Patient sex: M
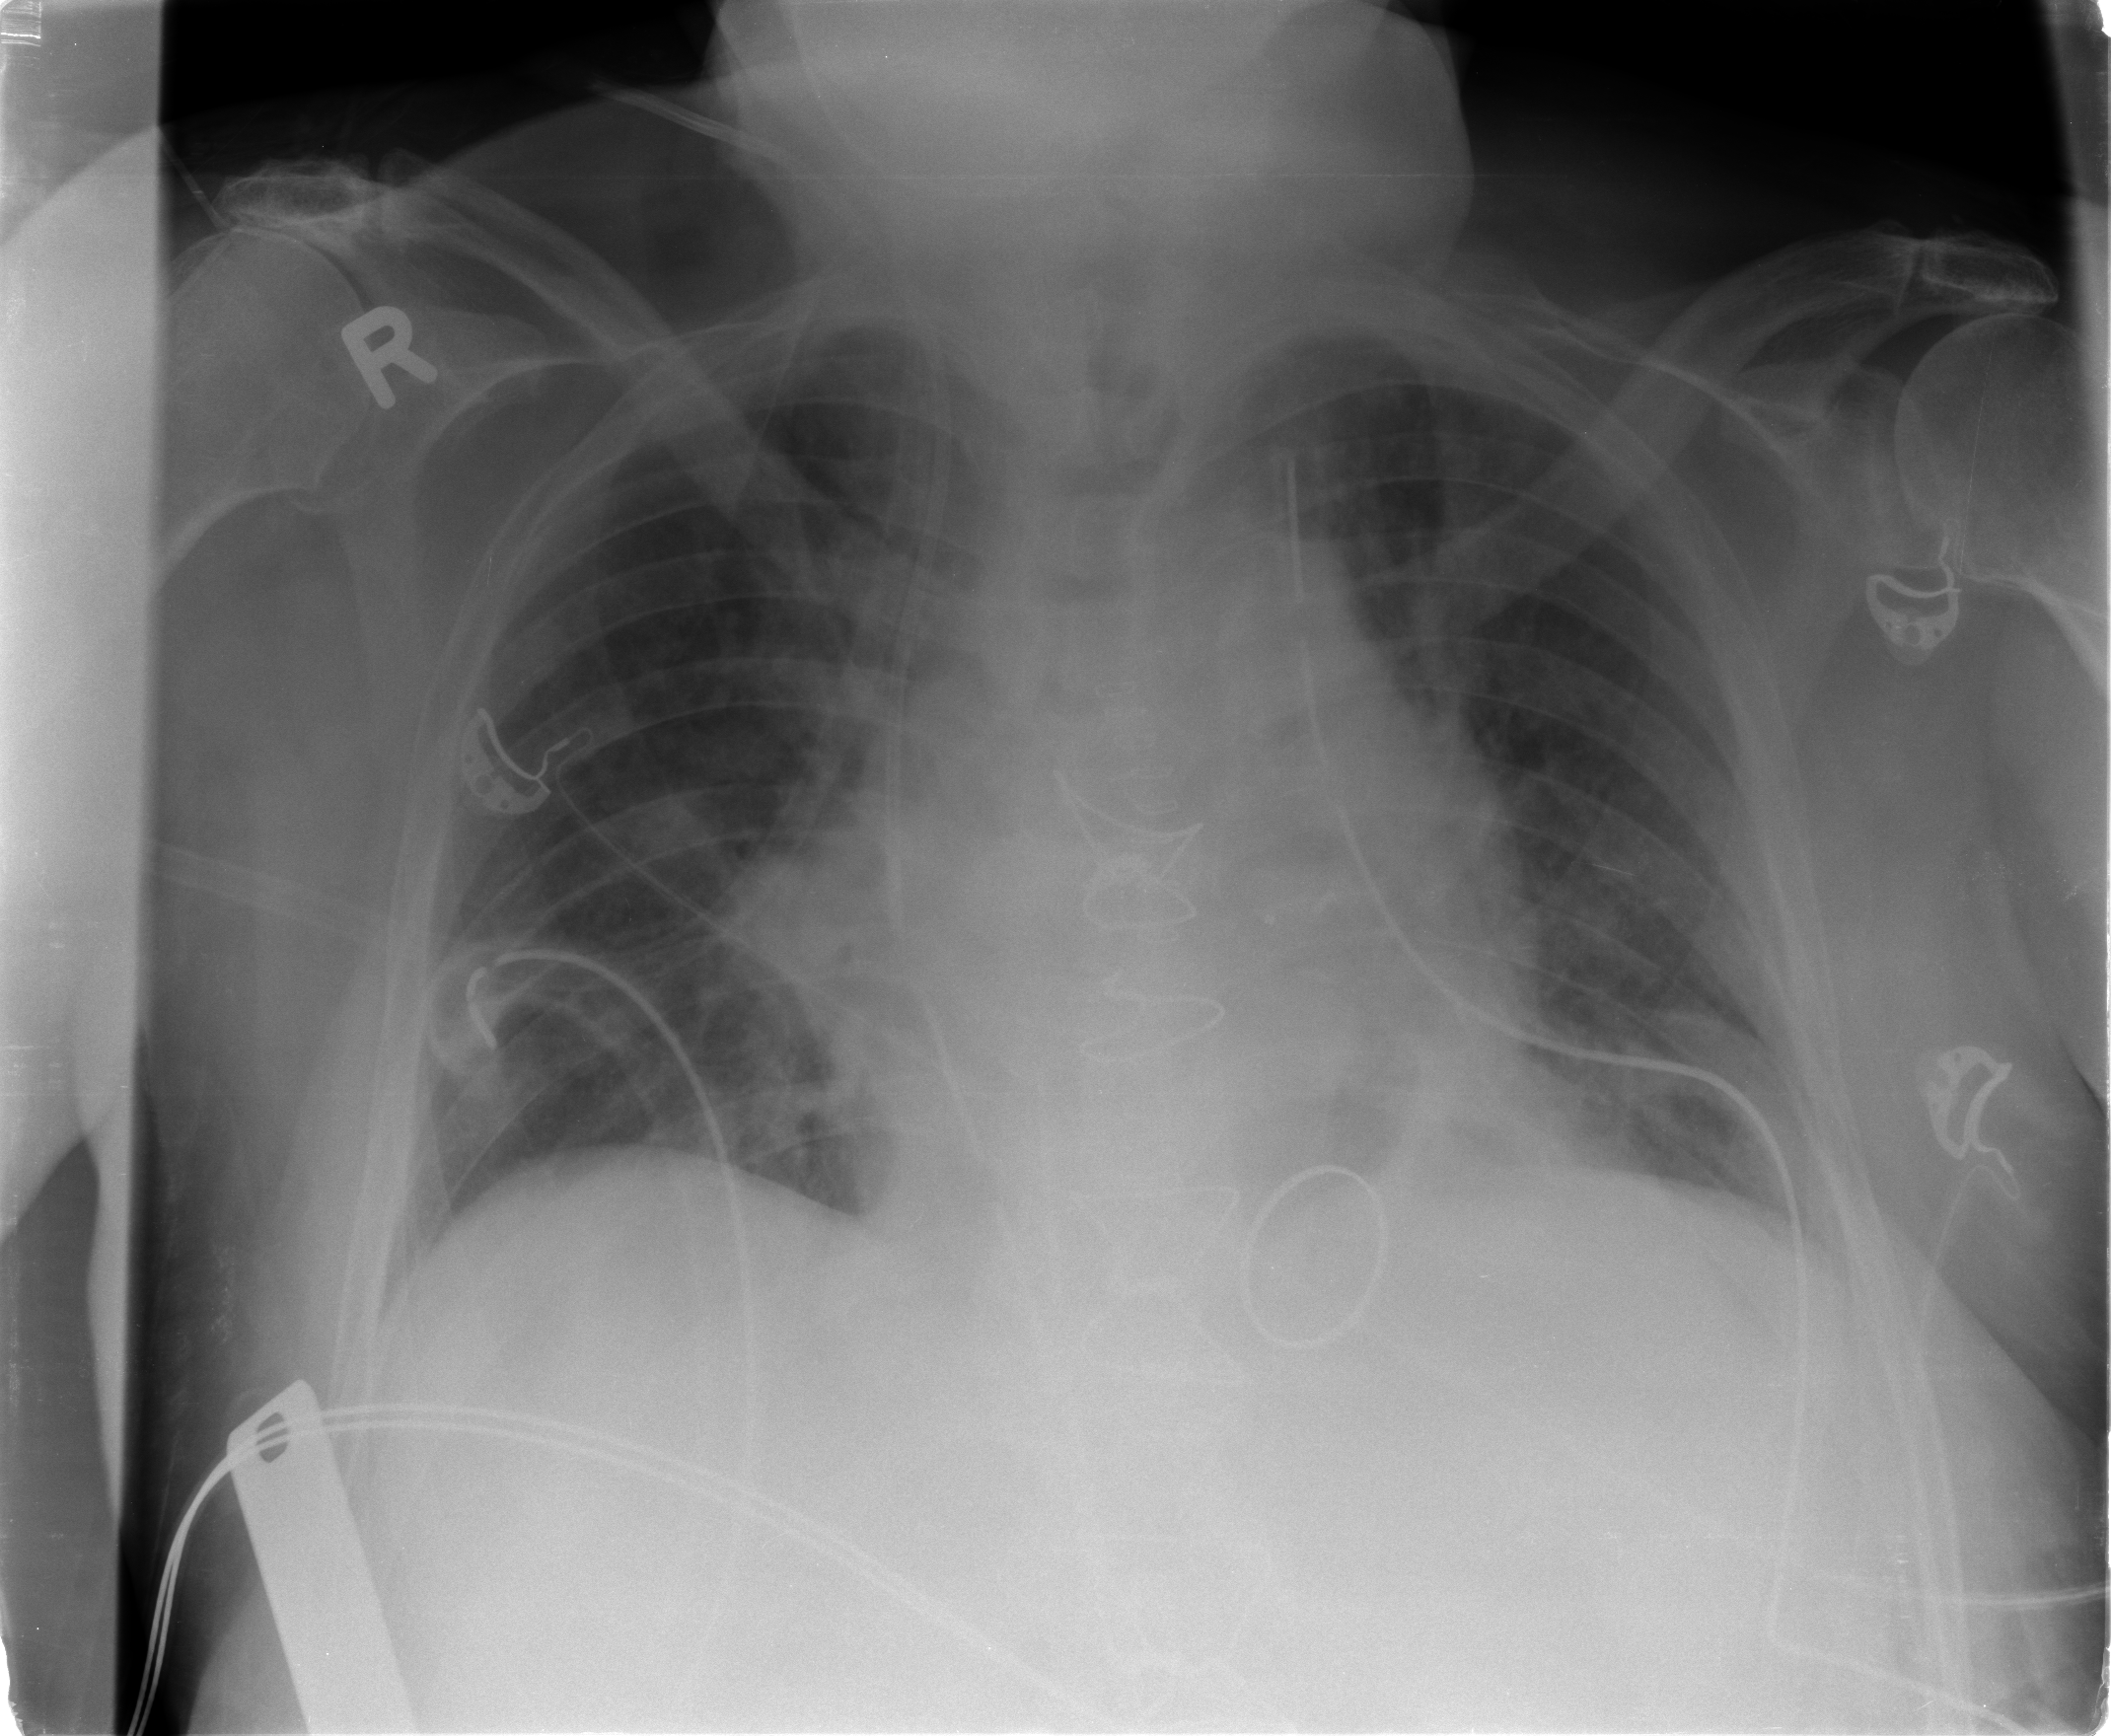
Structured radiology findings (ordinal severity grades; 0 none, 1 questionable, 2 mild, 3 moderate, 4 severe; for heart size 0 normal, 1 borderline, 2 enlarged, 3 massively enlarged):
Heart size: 2
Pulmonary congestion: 1
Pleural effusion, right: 0
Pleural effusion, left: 0
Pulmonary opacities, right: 2
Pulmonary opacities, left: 2
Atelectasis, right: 2
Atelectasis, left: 2